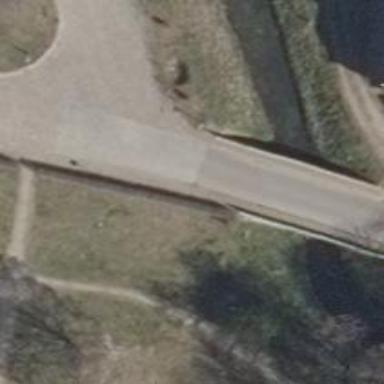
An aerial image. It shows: Unclassified road with sidewalk on the left.